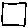
Label: square